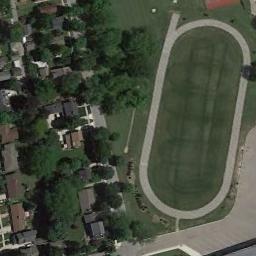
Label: ground_track_field